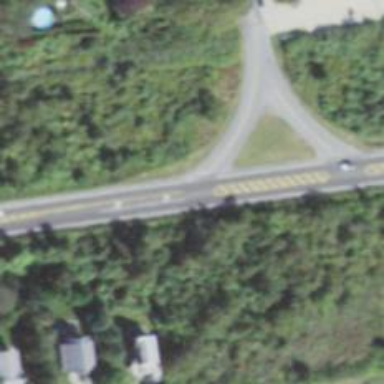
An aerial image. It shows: Primary highway with asphalt surface. There is left road marking indicating to go straight.